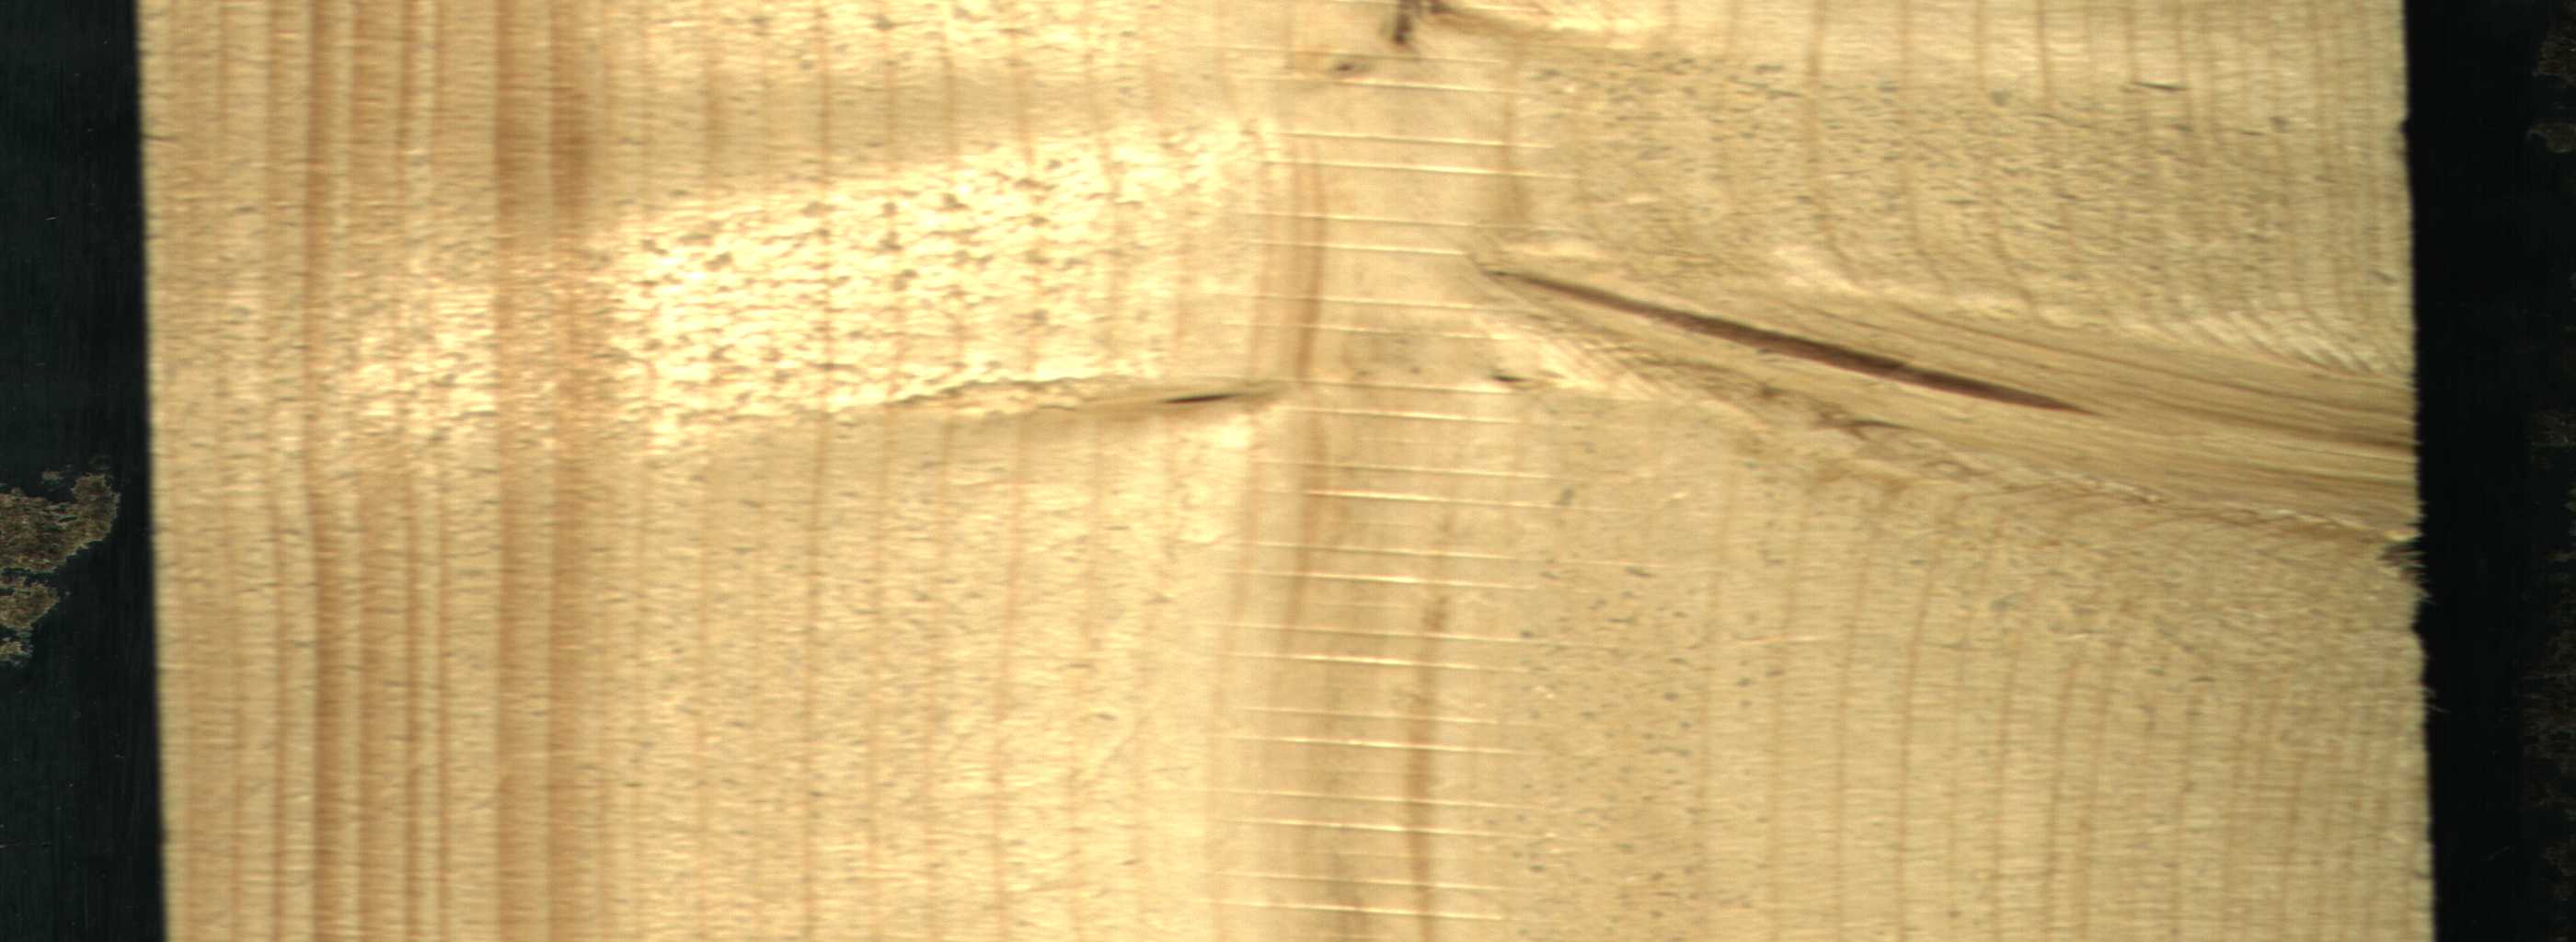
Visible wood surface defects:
Live_Knot
Live_Knot